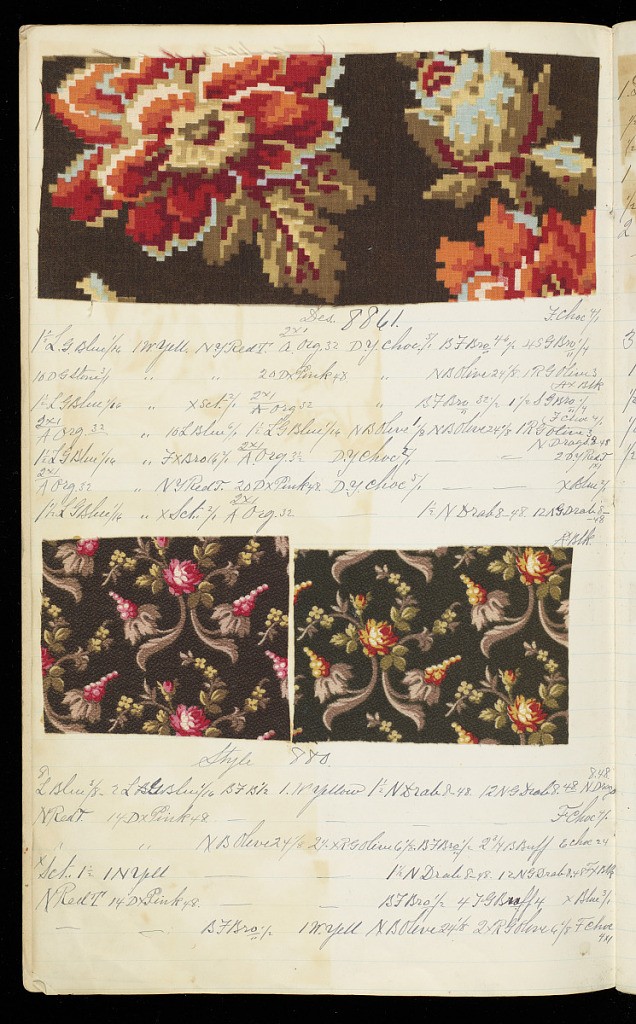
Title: Printer's sample book
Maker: Cocheco Print Works, Dover, NH, USA
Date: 1884–87
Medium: cardboard, paper, cotton
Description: Notebook with 219 swatches of printed cottons with dye recipes.